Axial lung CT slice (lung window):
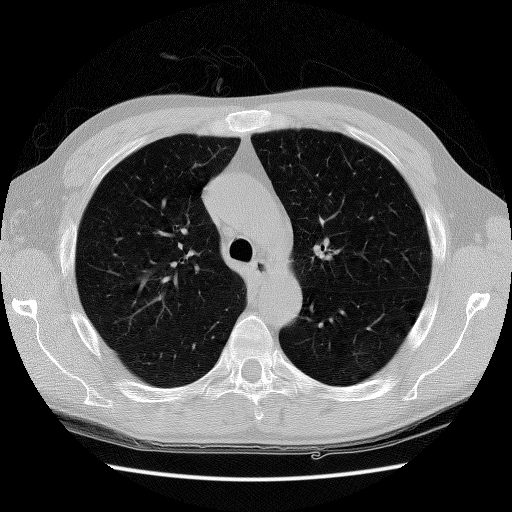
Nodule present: no